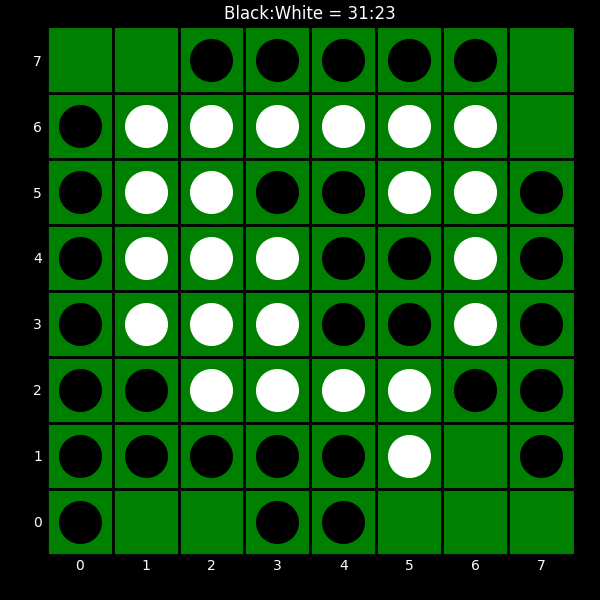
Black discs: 31
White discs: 23